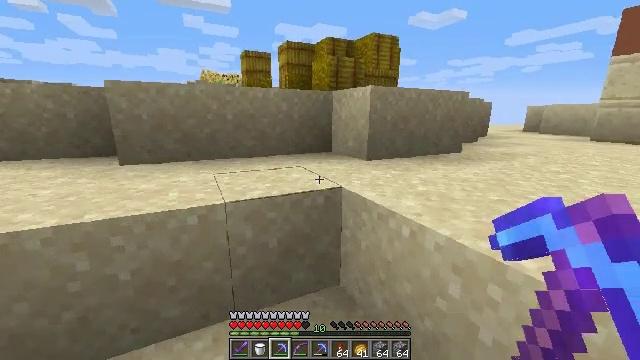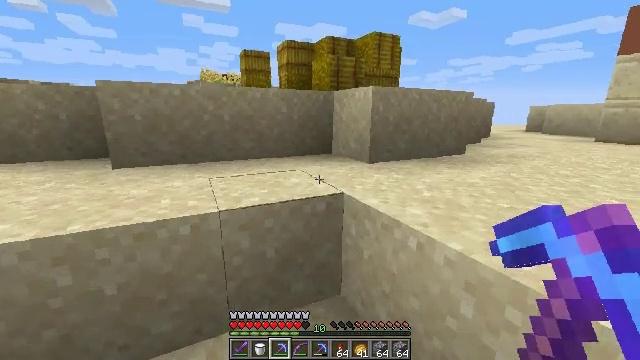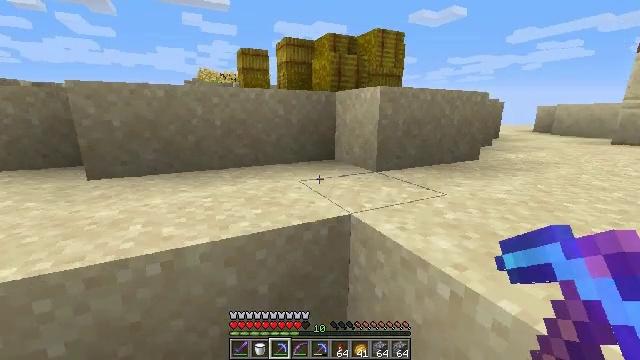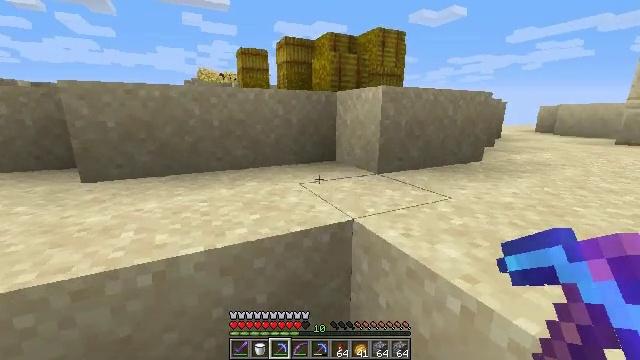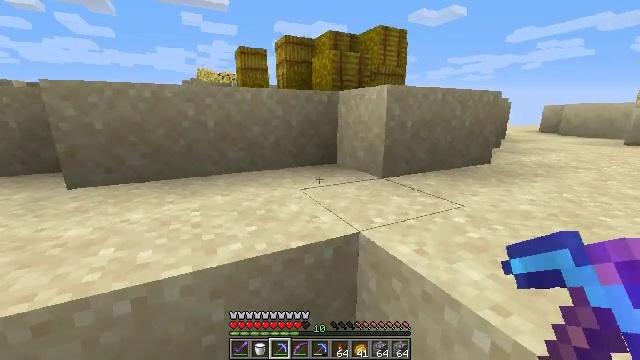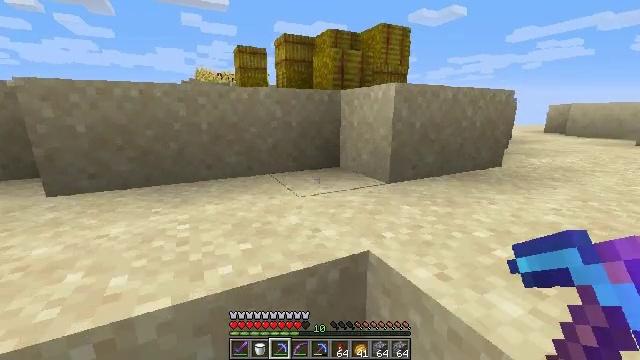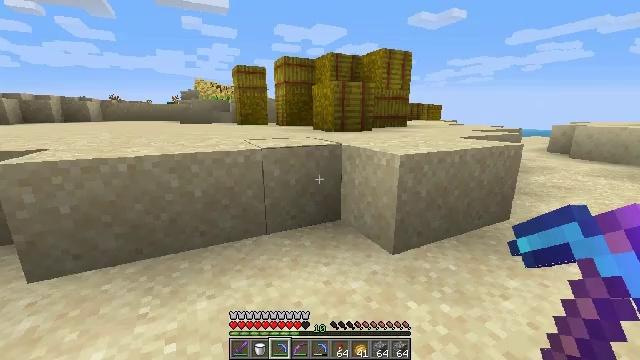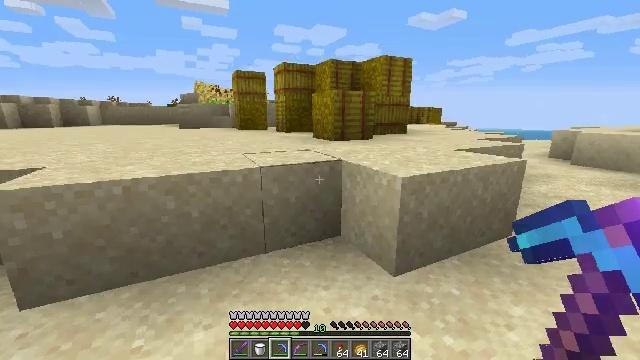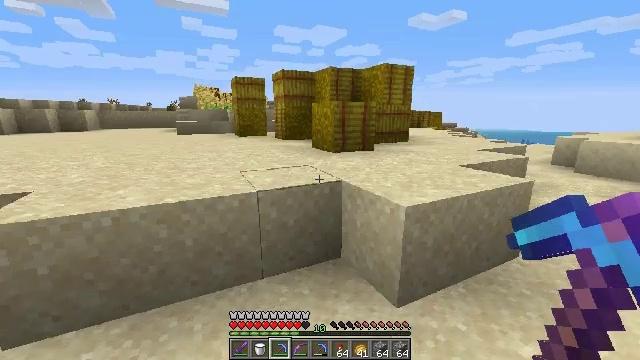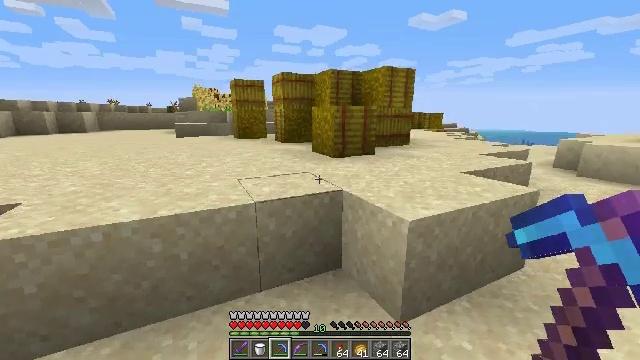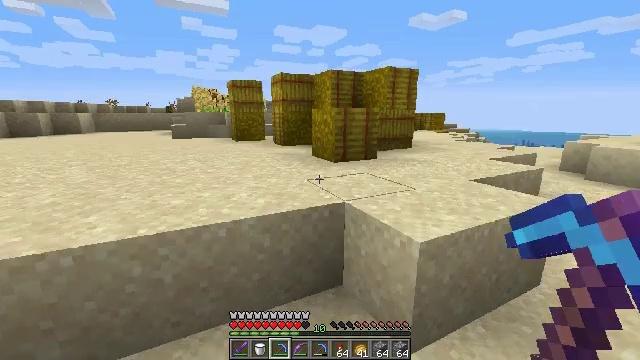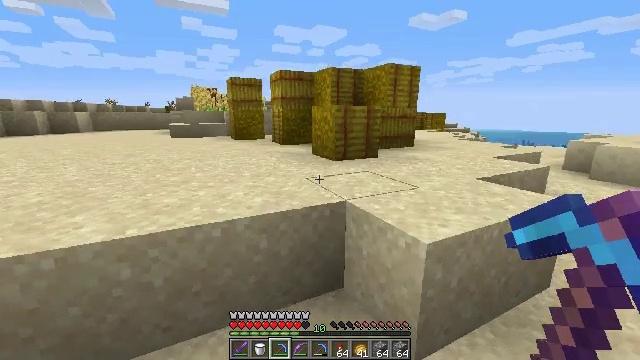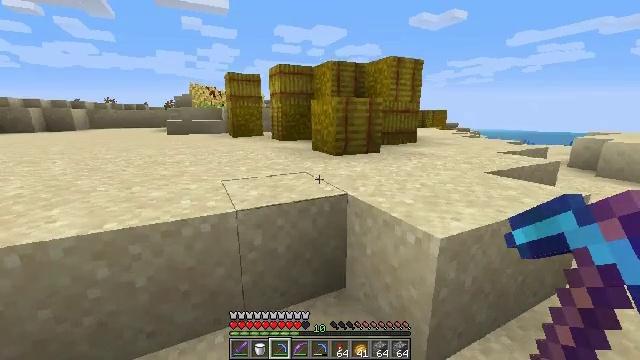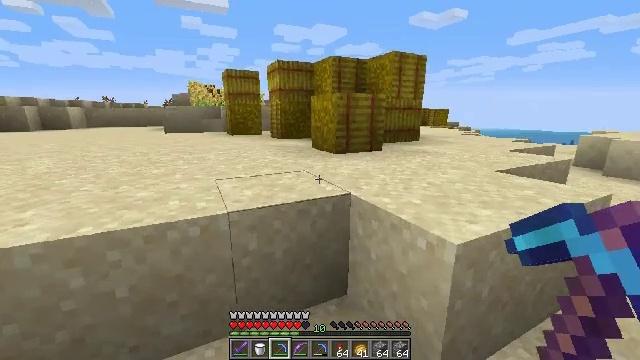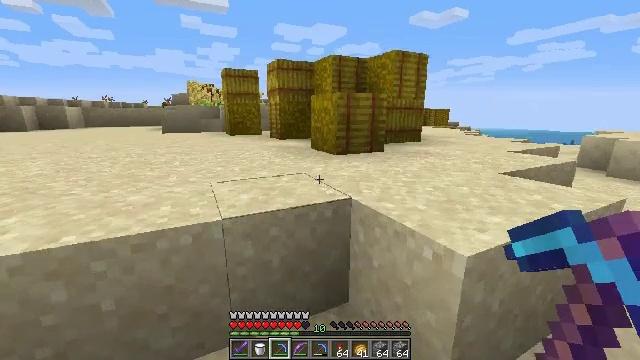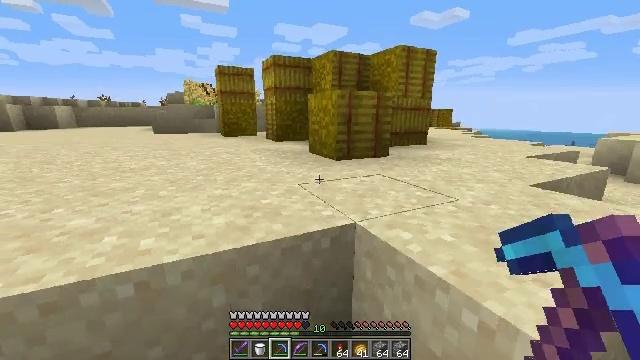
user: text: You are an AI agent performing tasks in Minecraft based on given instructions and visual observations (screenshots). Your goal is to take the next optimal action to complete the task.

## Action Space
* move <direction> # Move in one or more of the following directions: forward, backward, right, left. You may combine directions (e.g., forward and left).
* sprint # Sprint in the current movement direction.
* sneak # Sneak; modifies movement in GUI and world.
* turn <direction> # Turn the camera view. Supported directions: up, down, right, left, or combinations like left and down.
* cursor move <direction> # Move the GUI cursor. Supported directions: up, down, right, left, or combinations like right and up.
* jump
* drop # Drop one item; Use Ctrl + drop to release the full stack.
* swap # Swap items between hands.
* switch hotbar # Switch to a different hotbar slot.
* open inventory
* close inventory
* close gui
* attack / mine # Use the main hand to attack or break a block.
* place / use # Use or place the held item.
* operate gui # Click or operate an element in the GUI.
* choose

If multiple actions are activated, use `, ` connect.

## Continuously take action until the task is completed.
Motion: motion action
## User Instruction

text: Collect a hay block for crafting.
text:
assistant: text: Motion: move forward
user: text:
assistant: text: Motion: move forward
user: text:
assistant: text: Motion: move forward
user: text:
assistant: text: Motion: move forward
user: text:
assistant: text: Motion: move forward, jump
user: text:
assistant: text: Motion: move forward, jump
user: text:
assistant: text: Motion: move forward, jump
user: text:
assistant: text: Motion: move forward, jump
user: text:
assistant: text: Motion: move forward, jump
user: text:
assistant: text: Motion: move forward, jump
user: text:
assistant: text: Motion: move forward
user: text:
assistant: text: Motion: move forward
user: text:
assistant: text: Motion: move forward
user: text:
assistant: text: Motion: move forward
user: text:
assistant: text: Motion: move forward
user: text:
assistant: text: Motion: move forward, jump
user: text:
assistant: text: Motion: move forward, jump
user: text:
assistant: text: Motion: move forward, jump
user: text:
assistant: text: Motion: move forward, jump
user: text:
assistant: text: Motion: move forward
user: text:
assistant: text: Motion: move forward, turn right
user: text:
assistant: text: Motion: move forward
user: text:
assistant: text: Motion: move forward, turn down
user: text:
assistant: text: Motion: move forward, turn down
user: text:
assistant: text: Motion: move forward, attack / mine
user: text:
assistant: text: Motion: move forward, attack / mine
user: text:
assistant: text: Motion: move forward, attack / mine
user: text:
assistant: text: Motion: move forward, attack / mine
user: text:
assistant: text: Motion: attack / mine
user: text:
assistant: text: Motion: attack / mine